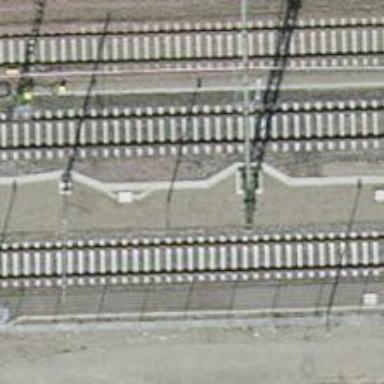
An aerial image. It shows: Railway signal.